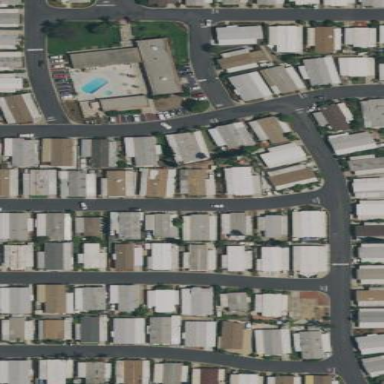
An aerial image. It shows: Residential area designated as trailer park.